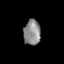
Tissue: prostate
Cell type: T cells
Senescence score: 0.3559
Nuclear area (px): 416
Mean DAPI intensity: 138.38